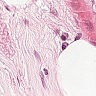
Metastatic tissue present: no